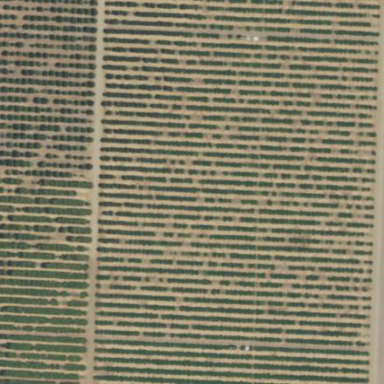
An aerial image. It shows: Orange orchard with rows of orange trees.